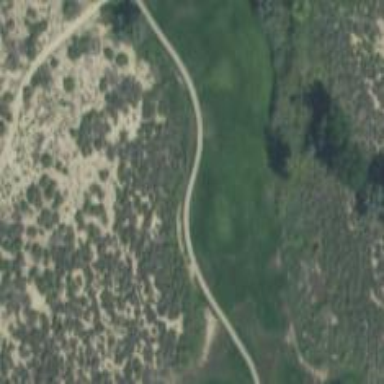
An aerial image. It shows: Golf tee.